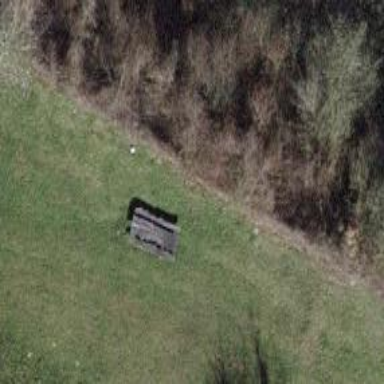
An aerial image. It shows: Picnic table located in leisure land area.